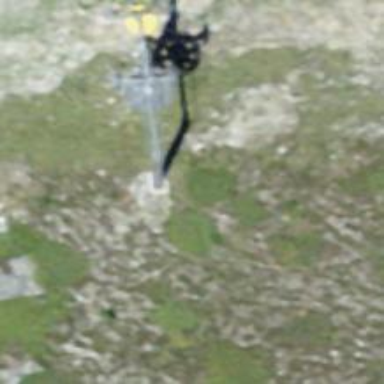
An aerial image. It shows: Pylon for aerialway.